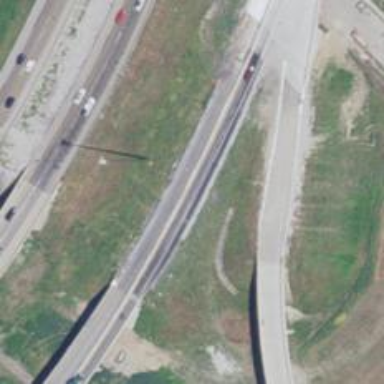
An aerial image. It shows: Asphalt motorway.